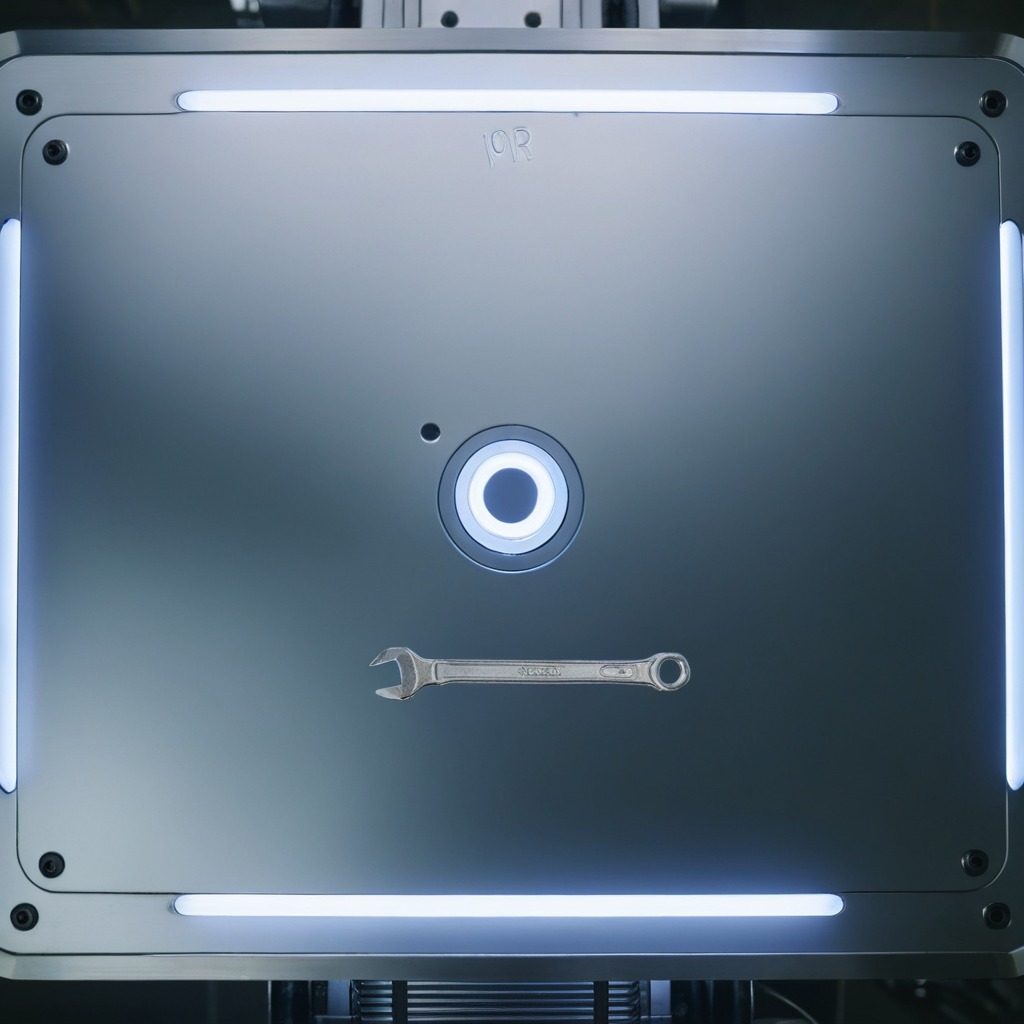
A wrench is lying on the metal table in the machine shop under fluorescent lights.